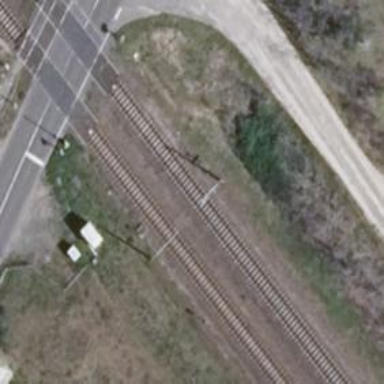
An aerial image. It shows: Railway signal.